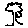
Label: tree